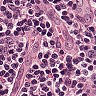
Metastatic tissue present: no